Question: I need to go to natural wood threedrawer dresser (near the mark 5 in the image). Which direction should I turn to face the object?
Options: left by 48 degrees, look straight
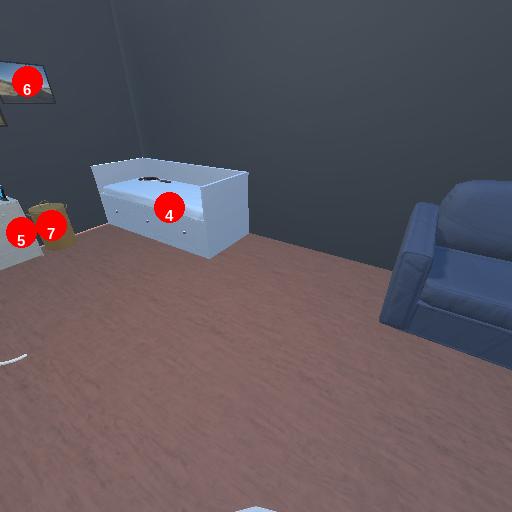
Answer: left by 48 degrees